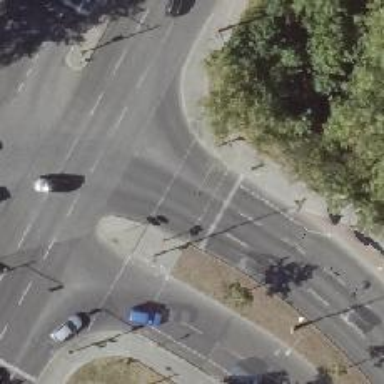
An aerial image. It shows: Road crossing with traffic signals and island.